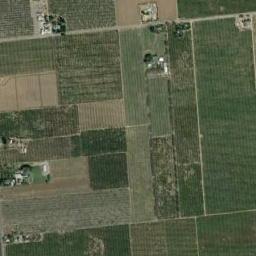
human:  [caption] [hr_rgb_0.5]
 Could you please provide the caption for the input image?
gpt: There are many rectangular farmlands of different sizes .

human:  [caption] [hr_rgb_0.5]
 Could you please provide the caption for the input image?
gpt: Many neatly arranged green and tan mixed rectangular farmlands of different sizes .

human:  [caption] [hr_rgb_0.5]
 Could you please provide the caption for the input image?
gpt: There are some green and bare rectangular farmland .

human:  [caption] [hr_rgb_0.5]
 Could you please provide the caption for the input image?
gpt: Some green rectangular farmlands of different sizes are neatly arranged on the ground and some houses are surrounded by these farmlands .

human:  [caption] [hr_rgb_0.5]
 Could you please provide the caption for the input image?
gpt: There are some green rectangular farmlands and several yellow ones .